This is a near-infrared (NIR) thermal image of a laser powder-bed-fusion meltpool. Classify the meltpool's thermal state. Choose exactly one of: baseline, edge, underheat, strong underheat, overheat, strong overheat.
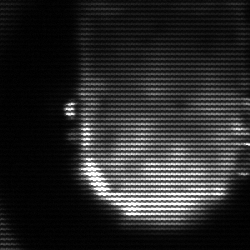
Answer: baseline